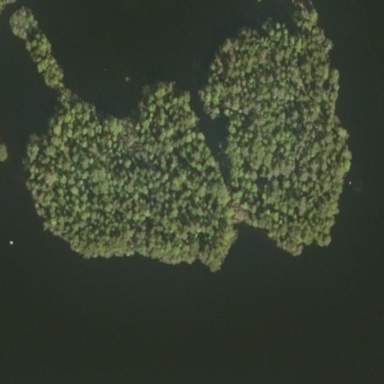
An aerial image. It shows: Image showing island.